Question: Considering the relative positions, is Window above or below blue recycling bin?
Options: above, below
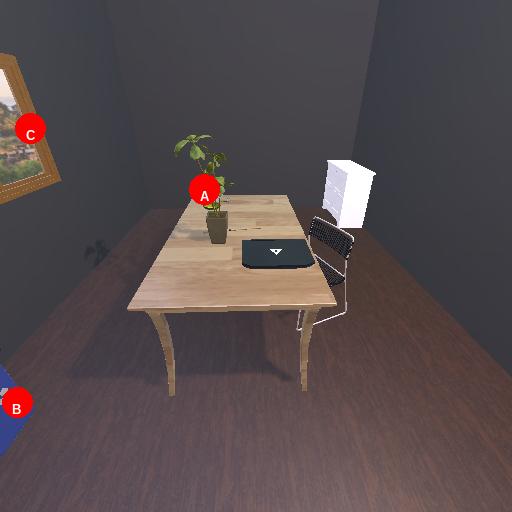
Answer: above